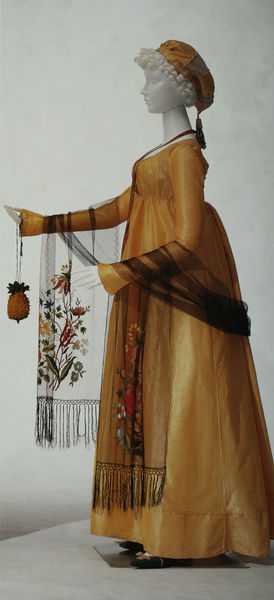
Titel: Kleid
Standort: Kyoto (Japan)
Institution: Kyoto Costume Institute
Schlagwörter: schatten, weiß, gelb, grün, blumen, braun, bunt, frau, hut, kleid, orange, schwarz, blüten, rot, schal, schleier, tuch, haube, mode, muster, rock, kappe, mütze, arm, ärmel, boden, bestickt, fransen, gewand, gold, stickerei, locken, seide, taille, farbig, japan, modell, halsband, schuhe, tüll, kette, dekor, floral, kordel, quaste, stola, satin, foto, fotografie, asien, schnitt, beutel, tasche, entwurf, puppe, photo, tracht, china, biedermeier, handtasche, museum, gerafft, empire, schwar, ananas, täschchen, fashion, modepuppe, schneider, achwarz, skulpturale dame, reticul